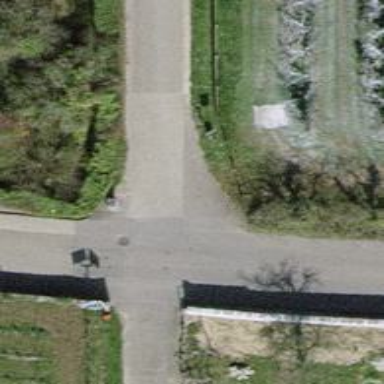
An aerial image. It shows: Retaining wall.